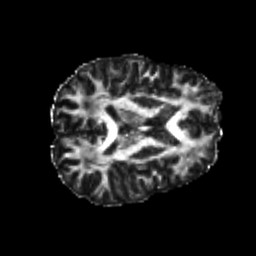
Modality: FA
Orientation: axial
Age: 20
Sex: male
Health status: healthy
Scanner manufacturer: philips
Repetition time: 7.387 s
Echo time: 0.08599 s